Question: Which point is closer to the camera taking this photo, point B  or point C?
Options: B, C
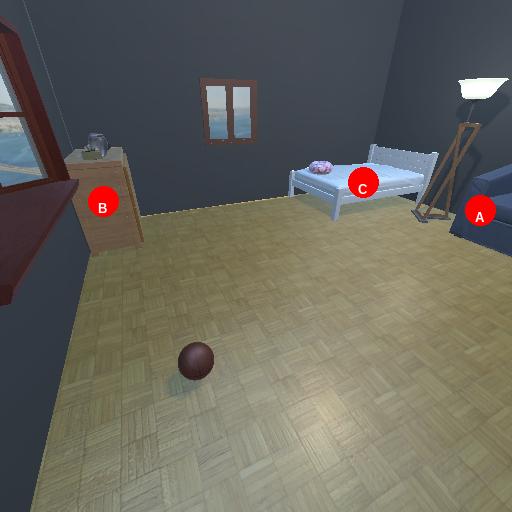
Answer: B